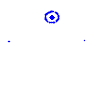
Particle: pion